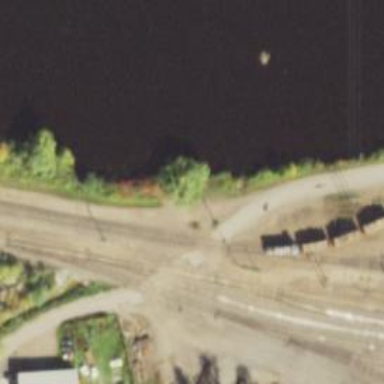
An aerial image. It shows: Railway level crossing.